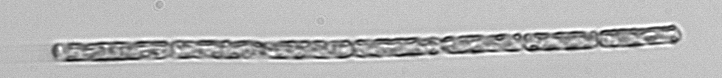
Label: Dactyliosolen_fragilissimus